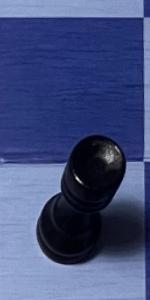
Label: Rook_Black